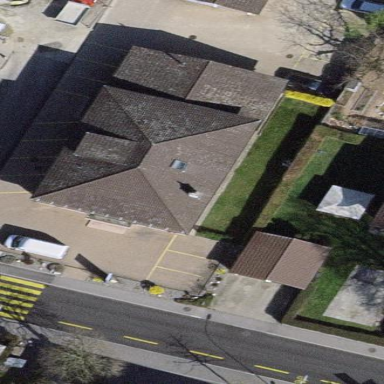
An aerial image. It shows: Building.